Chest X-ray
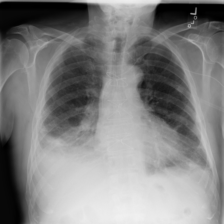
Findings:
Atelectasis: positive
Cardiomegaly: negative
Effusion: positive
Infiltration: positive
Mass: negative
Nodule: negative
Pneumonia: negative
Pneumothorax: positive
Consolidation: negative
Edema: negative
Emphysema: negative
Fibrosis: negative
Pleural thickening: negative
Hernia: negative